Interaction volume radius: 5 \u00c5
Interaction volume height: 20 \u00c5
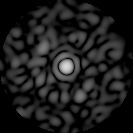
Disorder parameter: 0.7965